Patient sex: M
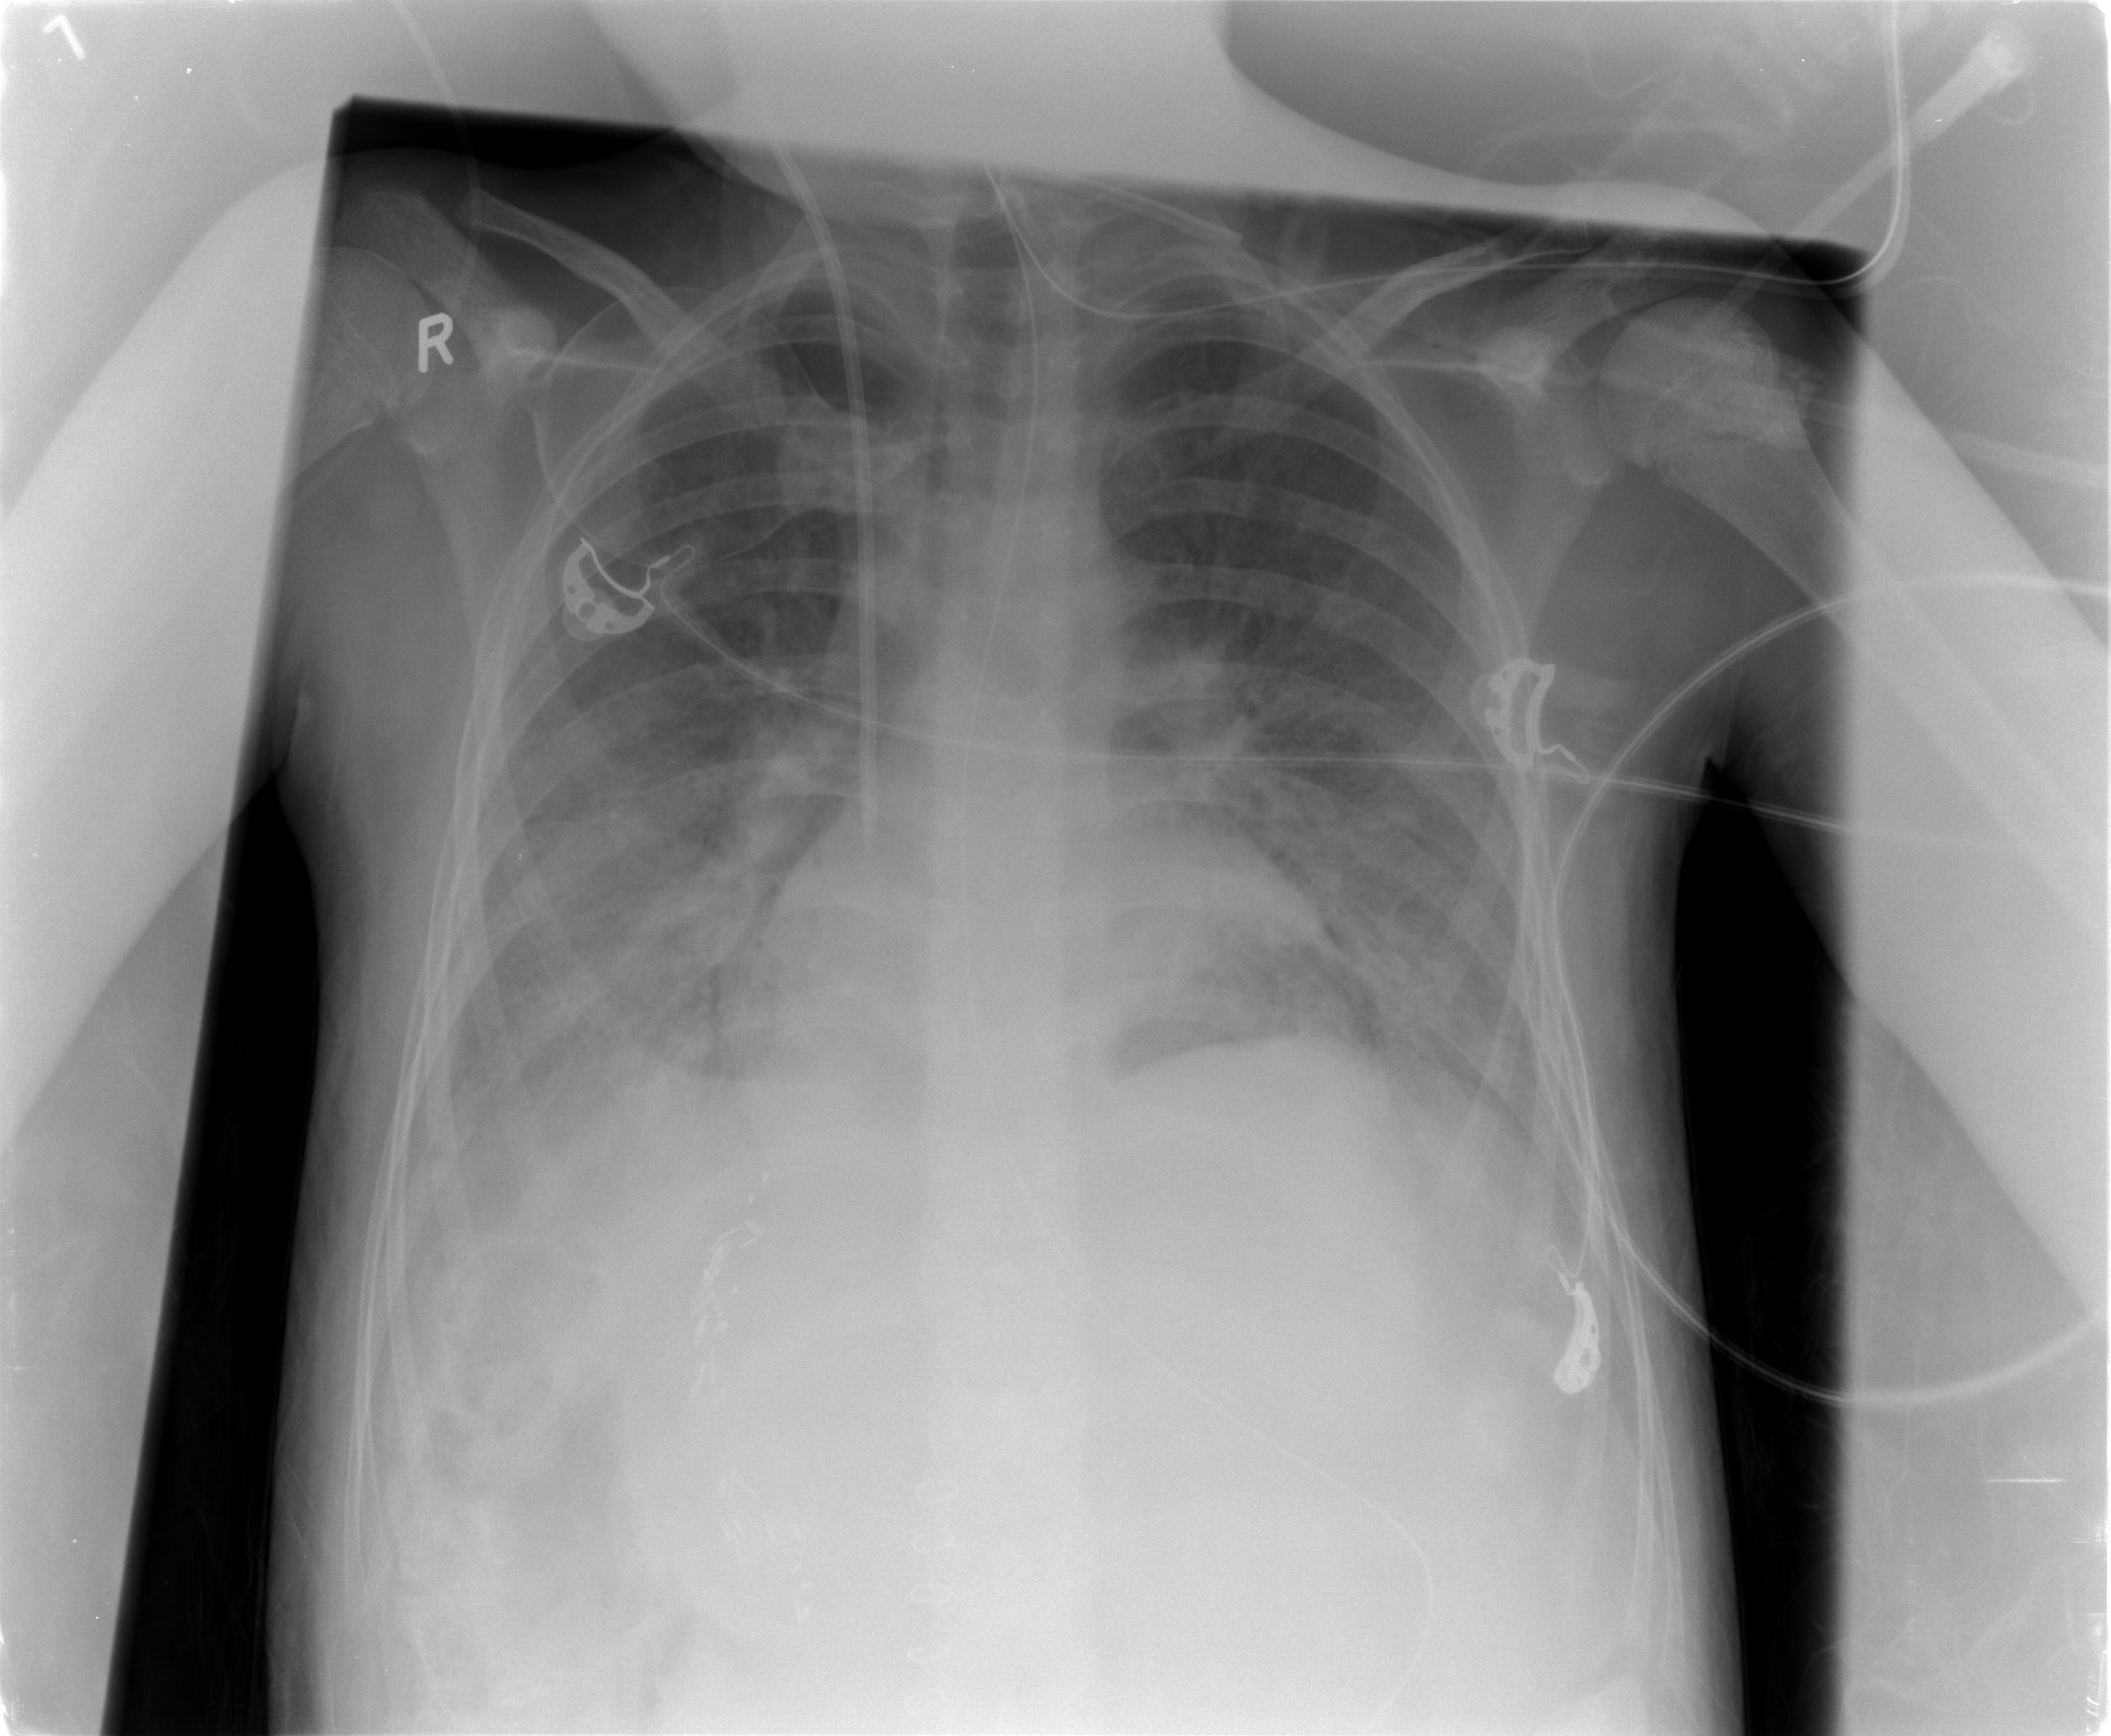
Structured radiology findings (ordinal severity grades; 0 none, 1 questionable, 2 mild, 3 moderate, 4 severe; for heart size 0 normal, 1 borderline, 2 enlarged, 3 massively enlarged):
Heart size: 2
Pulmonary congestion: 3
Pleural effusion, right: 2
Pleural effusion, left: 2
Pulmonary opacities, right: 3
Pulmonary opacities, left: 3
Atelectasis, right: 3
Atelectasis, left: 3